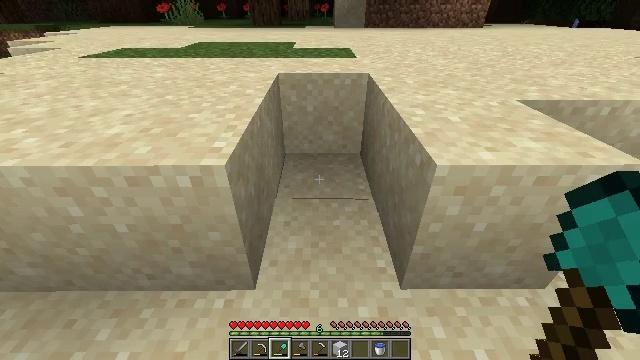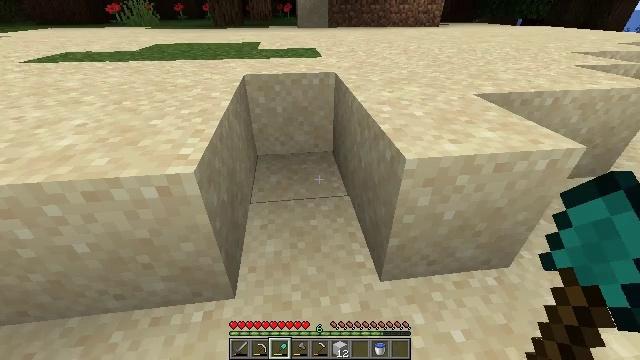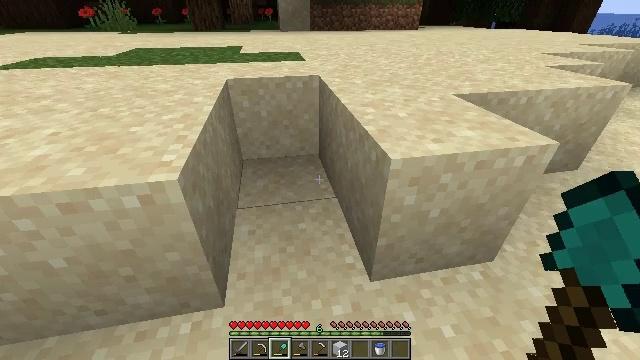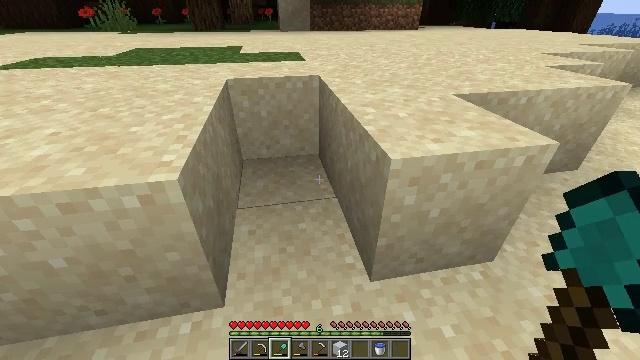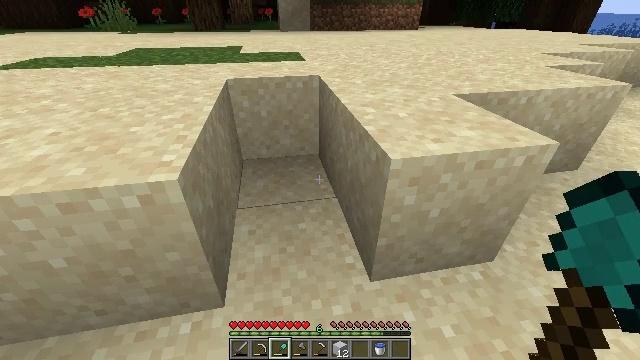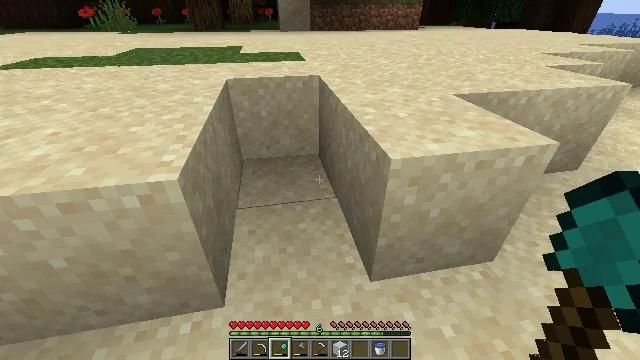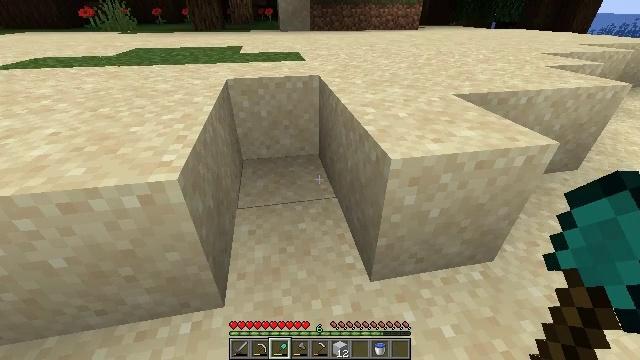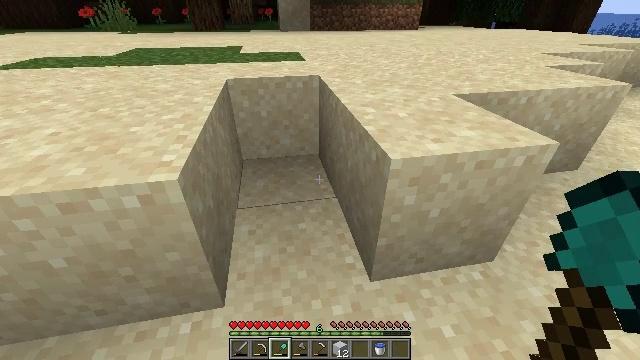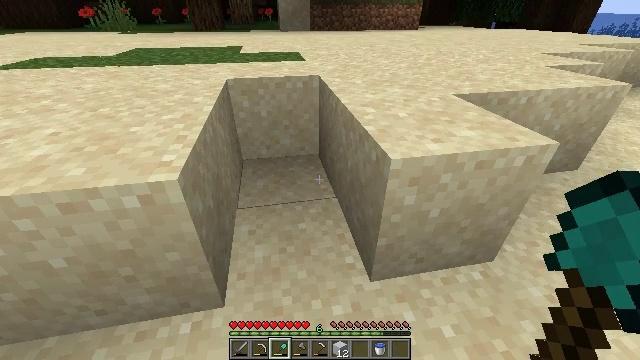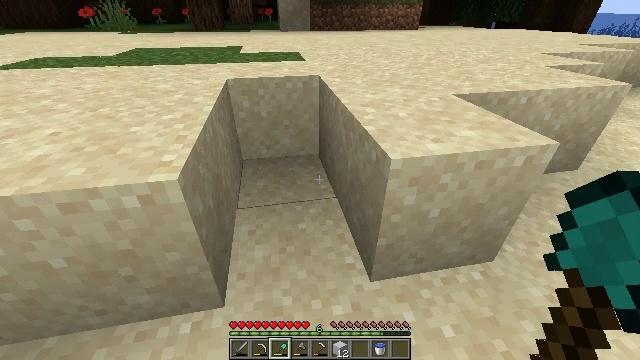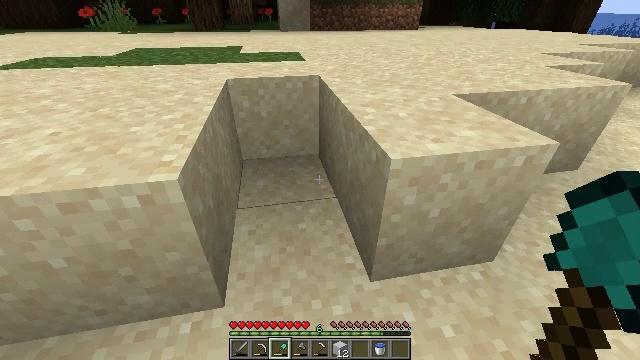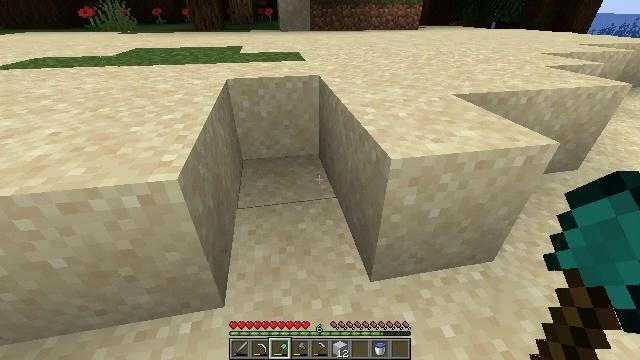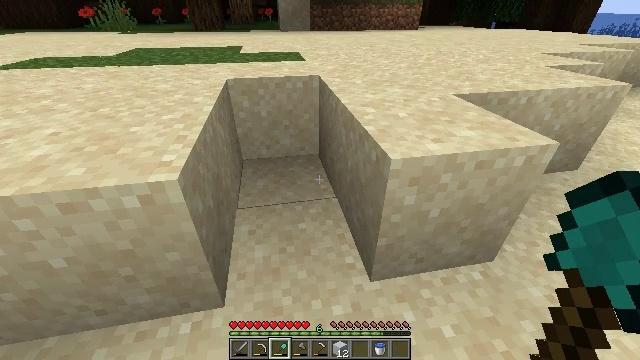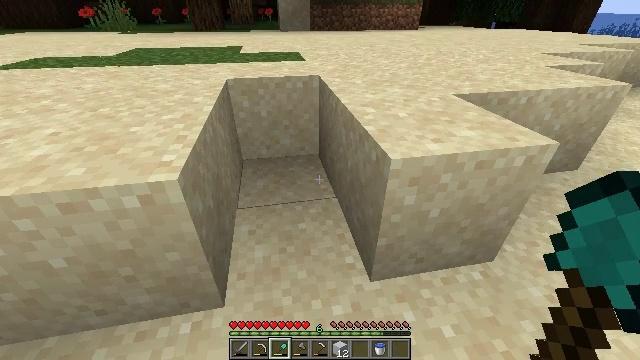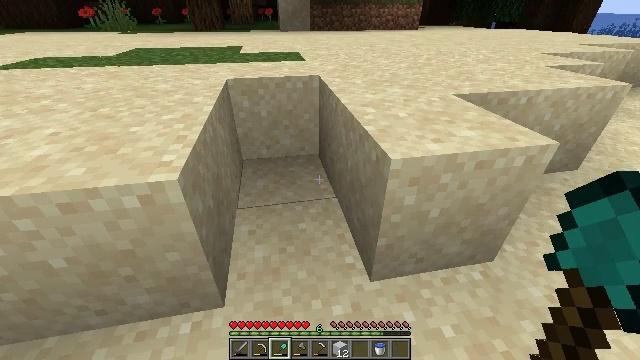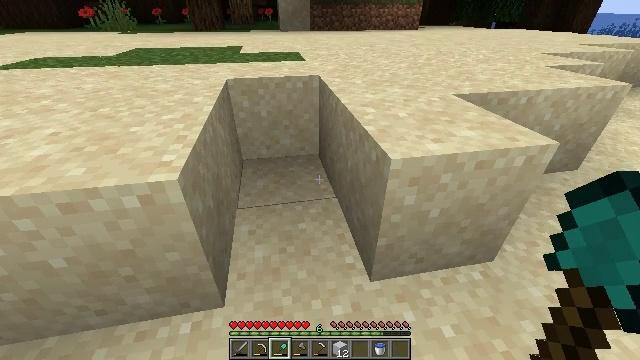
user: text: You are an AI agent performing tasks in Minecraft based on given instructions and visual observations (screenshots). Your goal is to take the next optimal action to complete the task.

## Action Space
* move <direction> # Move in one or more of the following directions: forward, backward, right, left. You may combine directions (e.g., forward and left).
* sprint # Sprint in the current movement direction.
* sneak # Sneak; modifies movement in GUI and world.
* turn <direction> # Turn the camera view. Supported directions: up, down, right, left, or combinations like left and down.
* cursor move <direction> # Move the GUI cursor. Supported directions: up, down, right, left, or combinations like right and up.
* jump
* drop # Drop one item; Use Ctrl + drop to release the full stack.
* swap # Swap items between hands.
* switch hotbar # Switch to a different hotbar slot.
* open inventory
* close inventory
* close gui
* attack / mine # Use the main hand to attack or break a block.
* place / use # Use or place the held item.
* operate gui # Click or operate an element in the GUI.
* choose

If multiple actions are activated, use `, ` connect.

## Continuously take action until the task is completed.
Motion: motion action
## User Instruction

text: drop white concrete
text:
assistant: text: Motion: turn right
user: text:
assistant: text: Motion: turn right
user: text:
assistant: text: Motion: no_op
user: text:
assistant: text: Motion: no_op
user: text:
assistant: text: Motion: no_op
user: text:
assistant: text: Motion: no_op
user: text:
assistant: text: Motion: no_op
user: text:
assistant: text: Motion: no_op
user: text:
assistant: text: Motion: no_op
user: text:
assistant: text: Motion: no_op
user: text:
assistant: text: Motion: no_op
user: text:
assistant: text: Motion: no_op
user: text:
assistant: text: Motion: no_op
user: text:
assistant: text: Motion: no_op
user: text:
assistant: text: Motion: no_op
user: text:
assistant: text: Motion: no_op
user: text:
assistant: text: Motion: no_op
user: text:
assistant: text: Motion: no_op
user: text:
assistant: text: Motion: no_op
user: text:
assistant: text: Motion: no_op
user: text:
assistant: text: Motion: no_op
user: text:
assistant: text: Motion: no_op
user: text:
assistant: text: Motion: no_op
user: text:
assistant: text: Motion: no_op
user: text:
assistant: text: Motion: no_op
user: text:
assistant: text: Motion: no_op
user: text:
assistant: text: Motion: no_op
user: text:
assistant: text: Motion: no_op
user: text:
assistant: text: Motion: no_op
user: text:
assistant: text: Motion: no_op